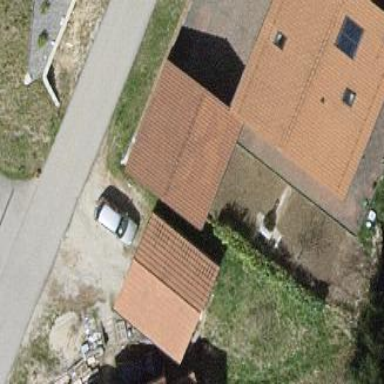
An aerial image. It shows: Garage building.